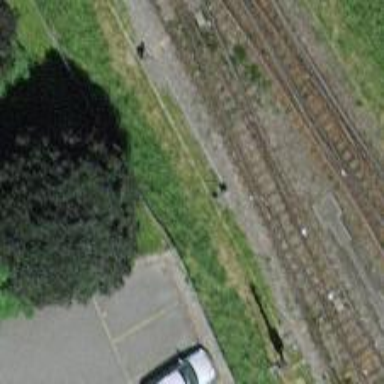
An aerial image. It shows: Single-track electrified railway service yard with contact line for trains.